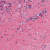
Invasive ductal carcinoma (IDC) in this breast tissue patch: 0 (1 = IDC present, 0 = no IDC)